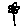
Label: flower